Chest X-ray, PA view. Patient: 54 years old, sex F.
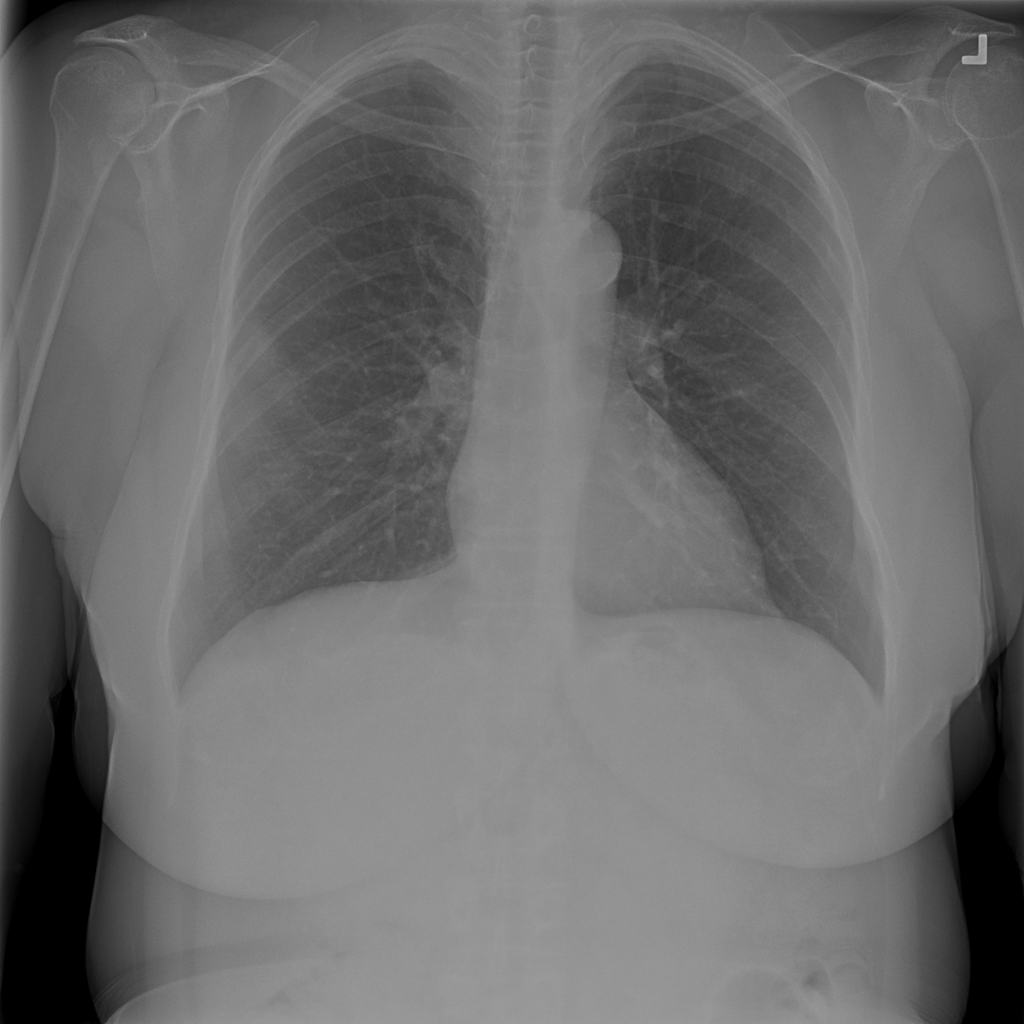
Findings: No Finding